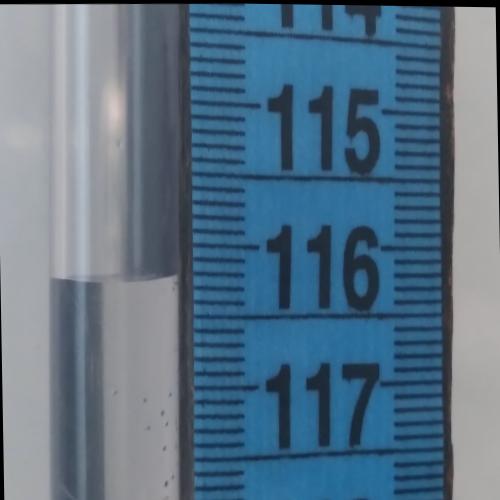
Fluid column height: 116.2 cm